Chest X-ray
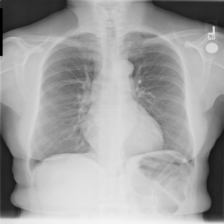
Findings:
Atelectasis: negative
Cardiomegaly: negative
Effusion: negative
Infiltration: negative
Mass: negative
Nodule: negative
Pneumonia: negative
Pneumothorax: negative
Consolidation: negative
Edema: negative
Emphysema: negative
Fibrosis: negative
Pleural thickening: negative
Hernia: negative